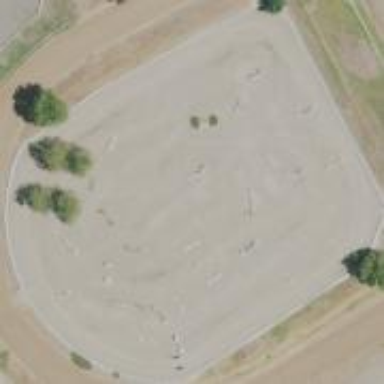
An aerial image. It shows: Equestrian pitch with sandy surface for leisure land.